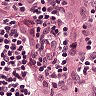
Metastatic tissue present: yes